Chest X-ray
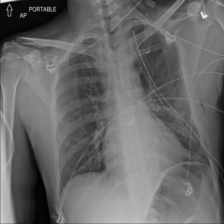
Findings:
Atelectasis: negative
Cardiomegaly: negative
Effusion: negative
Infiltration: negative
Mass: negative
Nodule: negative
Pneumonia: negative
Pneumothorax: negative
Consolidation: negative
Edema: negative
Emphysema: negative
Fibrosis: negative
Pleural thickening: negative
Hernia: negative